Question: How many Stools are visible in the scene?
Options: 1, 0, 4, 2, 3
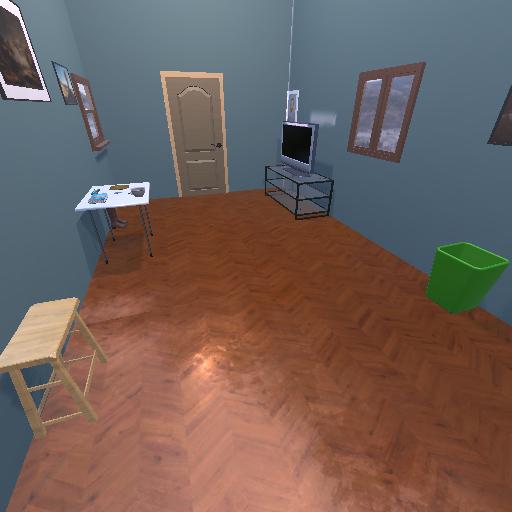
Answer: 1